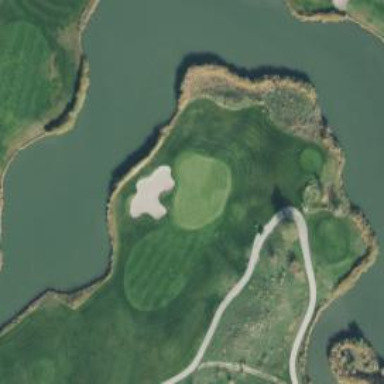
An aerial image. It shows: Golf hole.